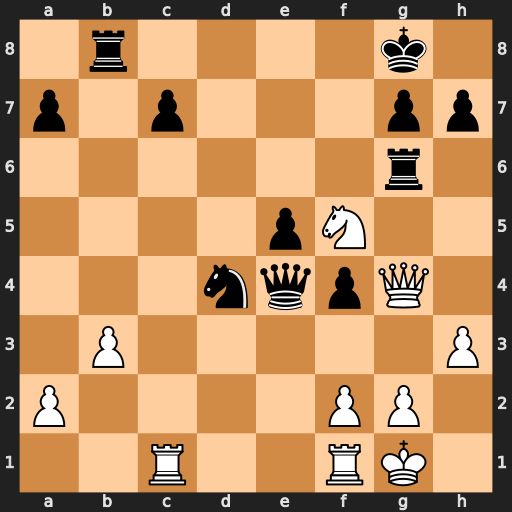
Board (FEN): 1r4k1/p1p3pp/6r1/4pN2/3nqpQ1/1P5P/P4PP1/2R2RK1
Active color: w
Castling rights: -
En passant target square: -
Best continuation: Ne7+ Kh8 Nxg6+